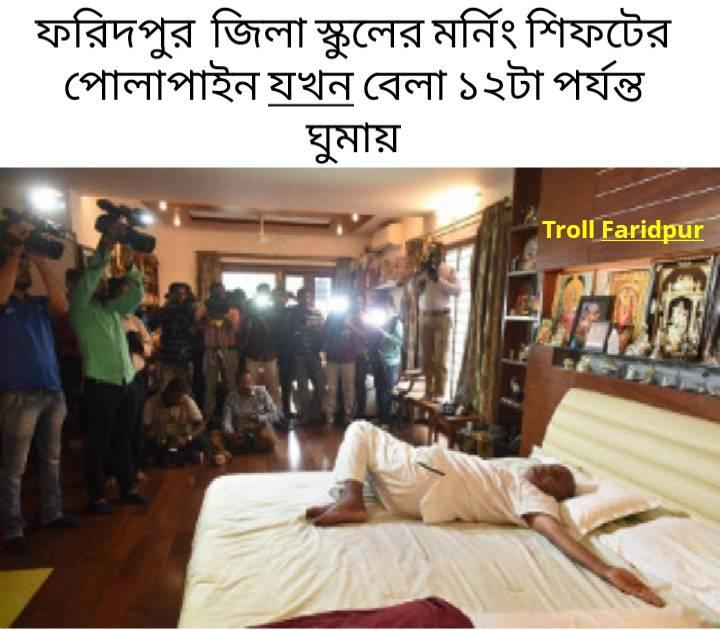
Caption: ফরিদপুর জিলা স্কুলের মর্নিং শিফটের পোলাপাইন যখন বেলা ১২ টা পর্যন্ত ঘুমায়
Label: non-hate